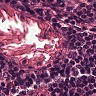
Metastatic tissue present: no